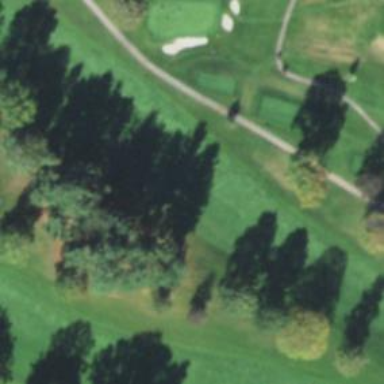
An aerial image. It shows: Golf hole.